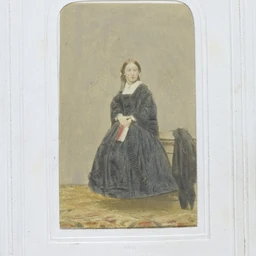
Title: Princess Helena
Artist: John Jabez Edwin Mayall
Caption: princess helena, photograph, 19th century, albumen silver print, photography, john jabez edwin mayall, a work made of albumen print, photography and media, art institute of chicago